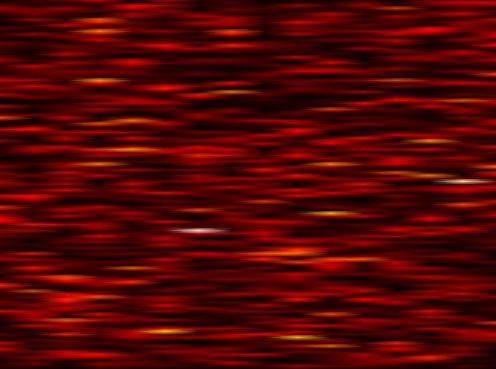
Label: UFMC